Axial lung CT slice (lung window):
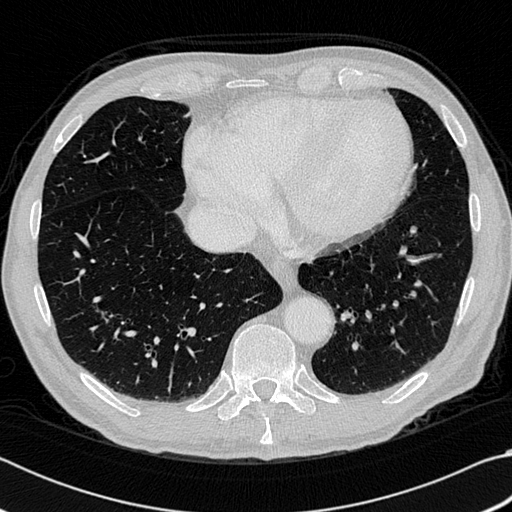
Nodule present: no